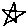
Label: star